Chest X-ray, PA view. Patient: 67 years old, sex F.
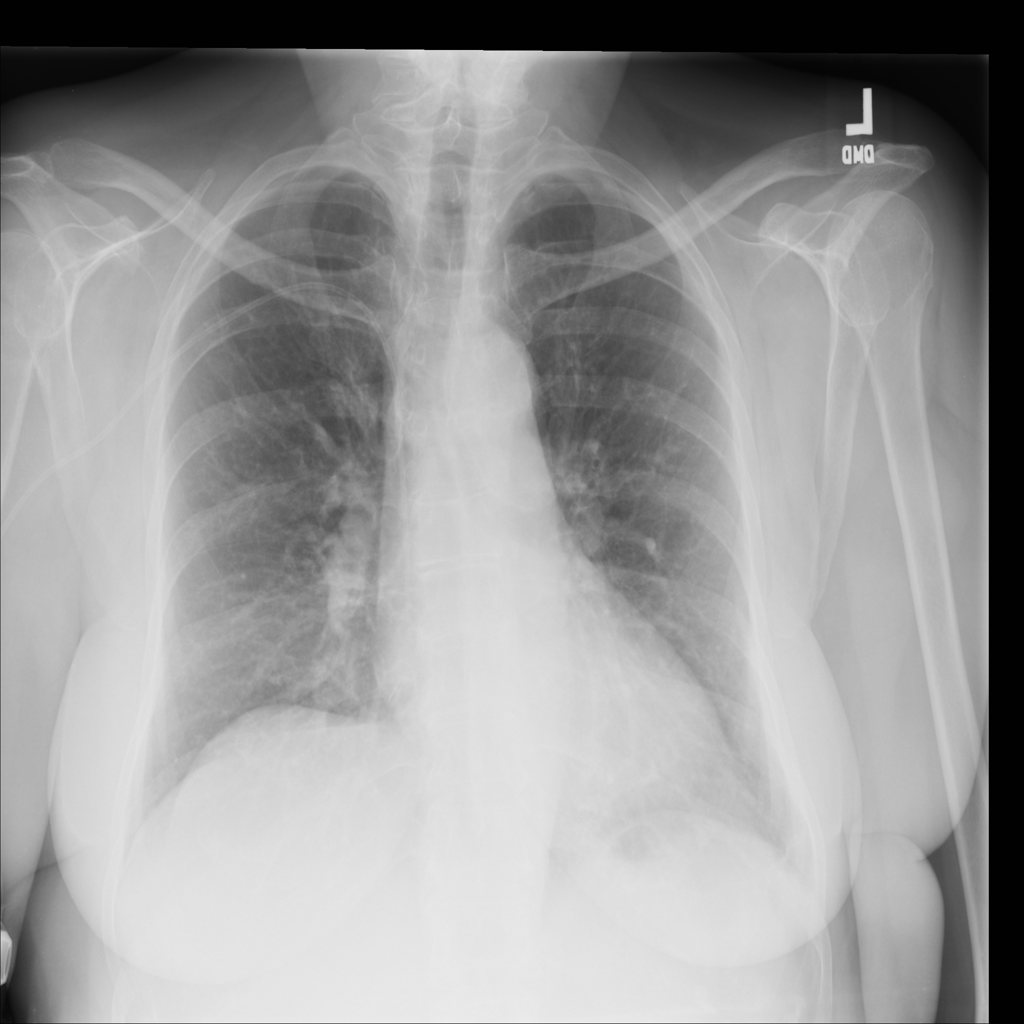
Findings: No Finding